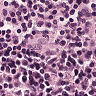
Metastatic tissue present: no